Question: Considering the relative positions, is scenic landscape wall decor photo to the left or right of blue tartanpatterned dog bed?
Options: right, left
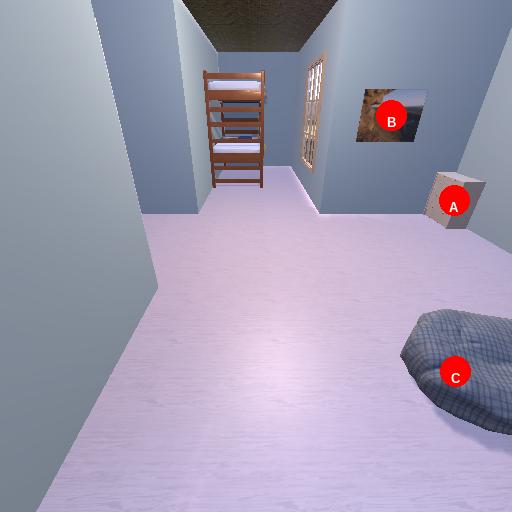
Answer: right